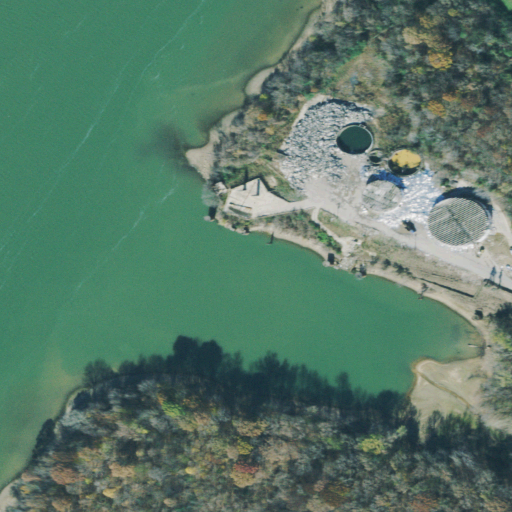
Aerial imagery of valley in Tennessee named Leach Hollow containing open water, deciduous forest, barren land, mixed forest, high intensity development, medium intensity development, low intensity development, woody wetlands, herbaceous wetlands, and pasture